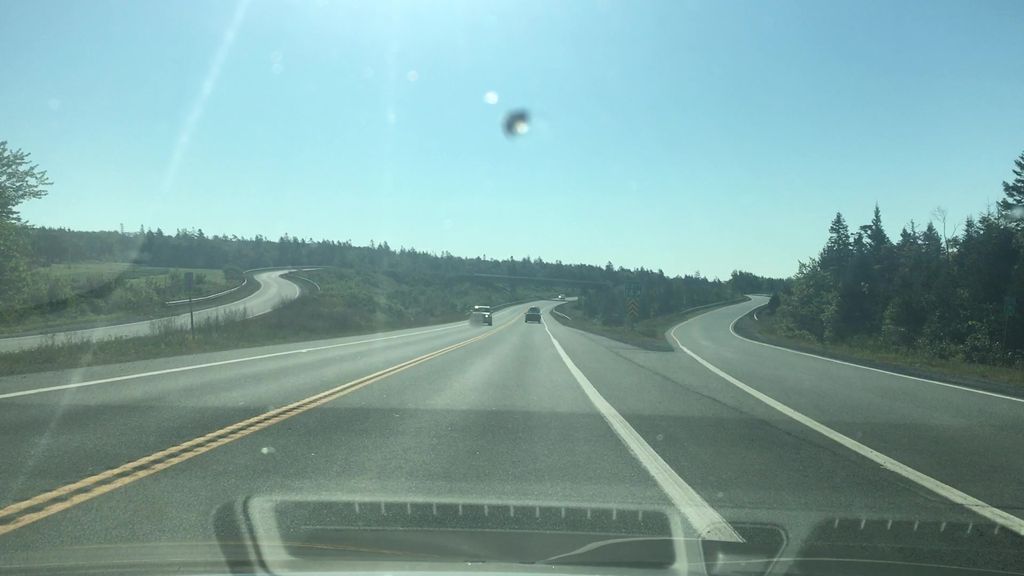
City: halifax